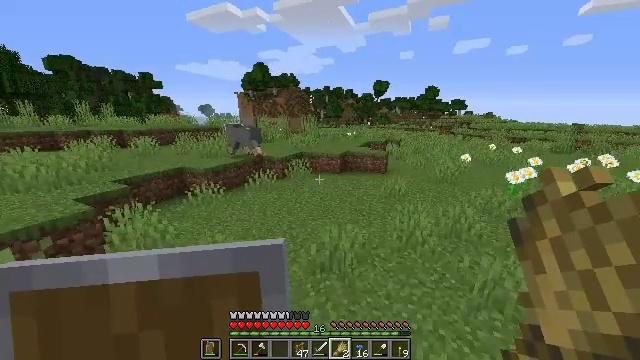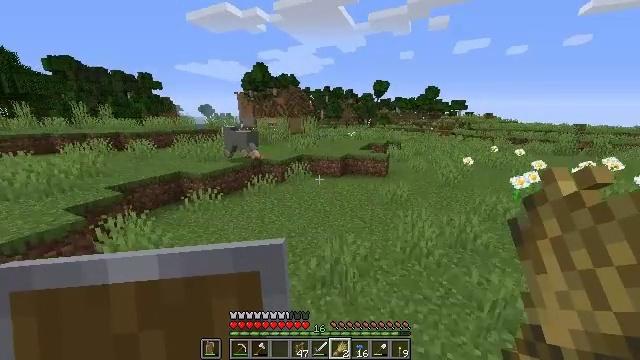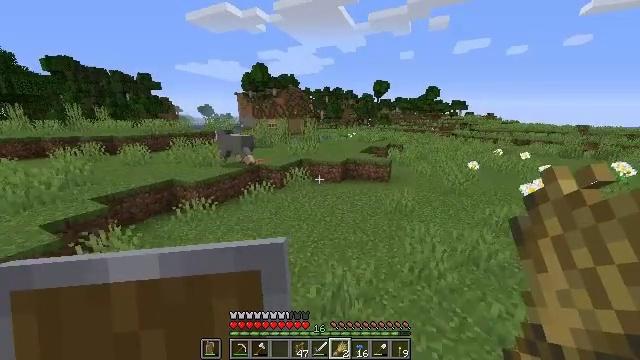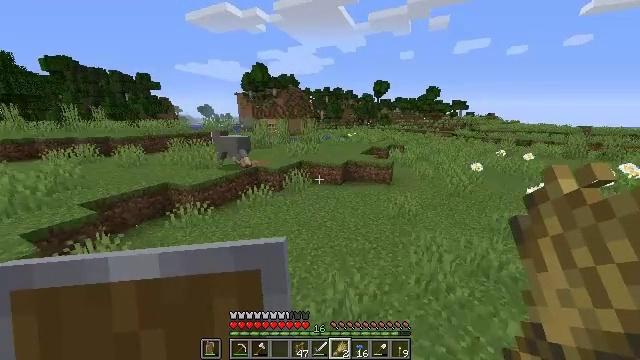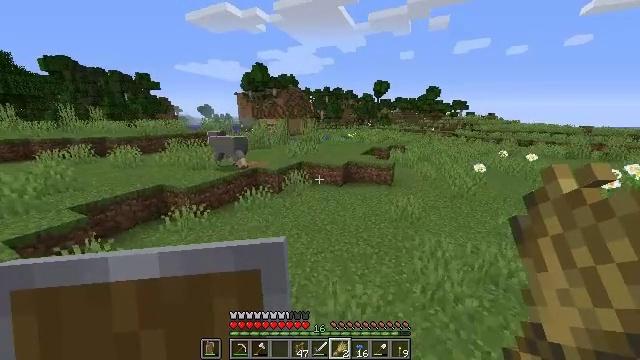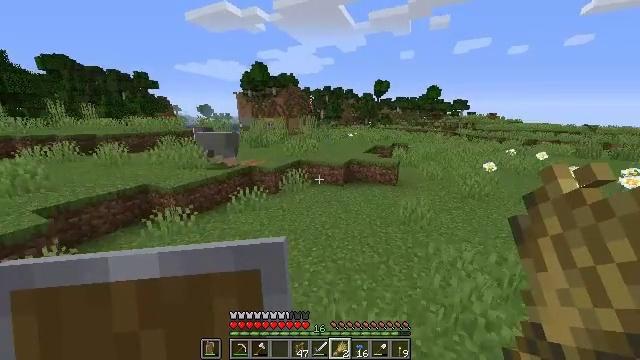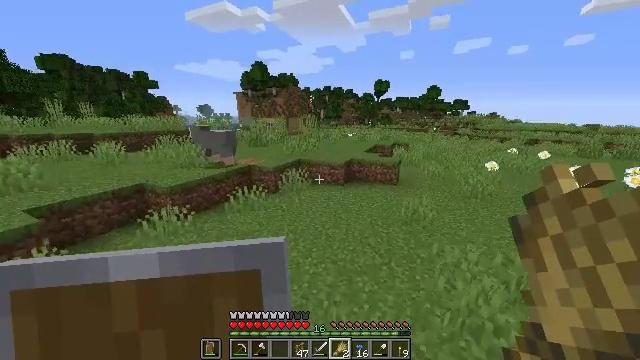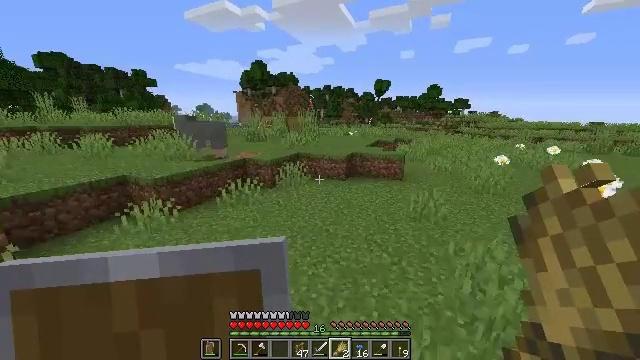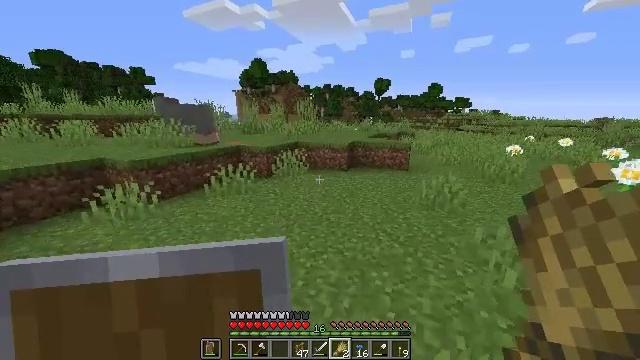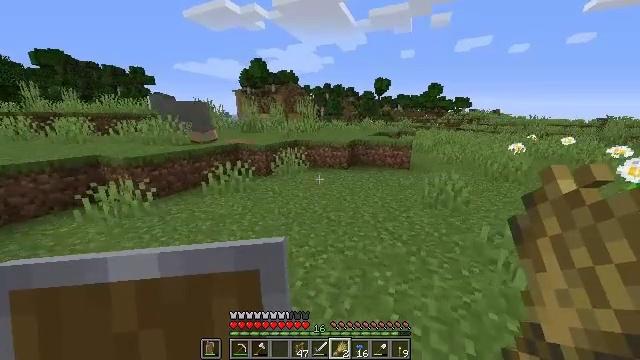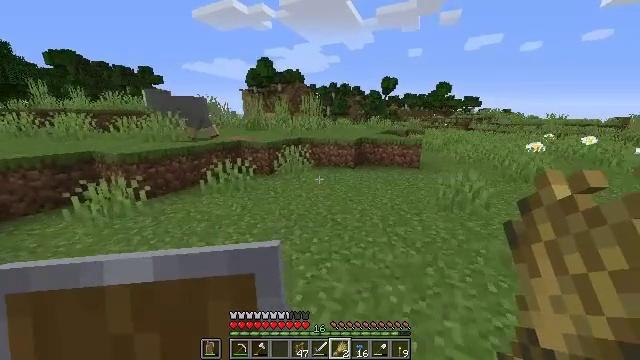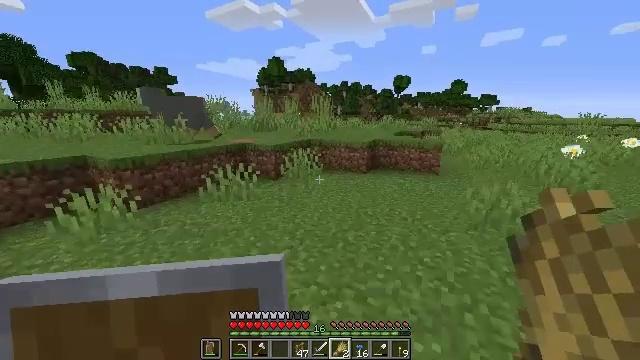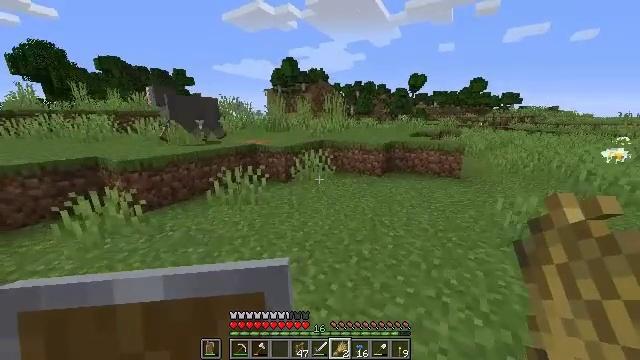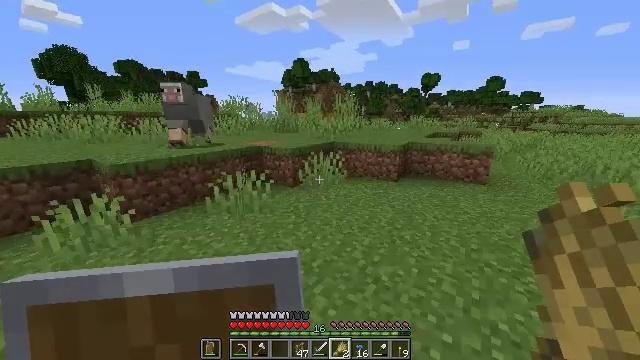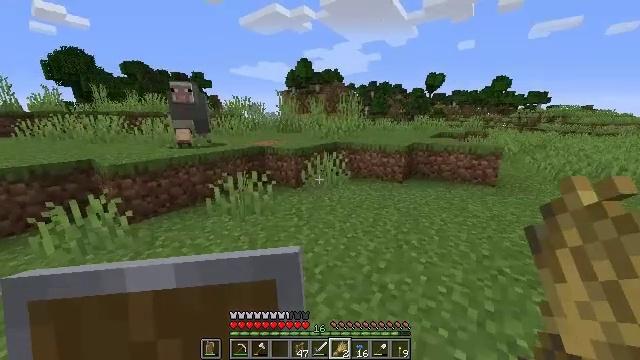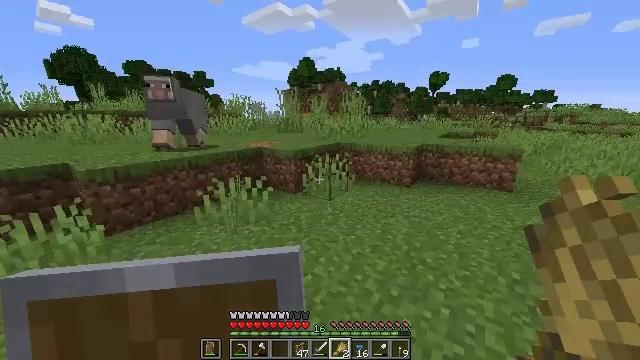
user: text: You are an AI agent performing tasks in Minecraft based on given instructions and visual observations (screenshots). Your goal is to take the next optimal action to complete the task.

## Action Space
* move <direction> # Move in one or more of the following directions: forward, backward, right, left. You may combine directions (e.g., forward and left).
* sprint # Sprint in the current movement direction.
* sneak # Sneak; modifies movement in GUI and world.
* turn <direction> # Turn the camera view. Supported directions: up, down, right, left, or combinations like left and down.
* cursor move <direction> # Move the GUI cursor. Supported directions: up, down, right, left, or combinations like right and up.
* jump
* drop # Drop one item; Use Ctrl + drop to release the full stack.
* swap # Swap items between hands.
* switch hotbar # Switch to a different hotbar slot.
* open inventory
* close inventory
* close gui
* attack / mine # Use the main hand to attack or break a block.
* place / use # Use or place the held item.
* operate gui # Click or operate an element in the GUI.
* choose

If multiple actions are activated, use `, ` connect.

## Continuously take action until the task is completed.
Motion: motion action
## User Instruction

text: Interact with the crafting table to craft an iron hoe.
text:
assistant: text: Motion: move forward, jump
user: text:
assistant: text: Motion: move forward, jump
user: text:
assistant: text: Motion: move forward, jump
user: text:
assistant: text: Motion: move forward, jump
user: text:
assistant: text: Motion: move forward, jump
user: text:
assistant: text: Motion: move forward, jump
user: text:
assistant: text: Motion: move forward, jump
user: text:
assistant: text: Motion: move forward, jump
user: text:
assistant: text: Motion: move forward
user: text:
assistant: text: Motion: move forward, turn left
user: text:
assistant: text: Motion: move forward, turn left
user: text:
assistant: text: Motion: move forward, turn left
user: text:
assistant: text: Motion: move forward, turn left
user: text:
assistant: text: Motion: move forward
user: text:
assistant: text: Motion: move forward
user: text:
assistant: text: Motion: move forward
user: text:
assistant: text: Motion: move forward, turn left
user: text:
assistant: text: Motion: move forward, turn left
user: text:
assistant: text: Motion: move forward, turn left
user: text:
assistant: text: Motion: move forward, turn left
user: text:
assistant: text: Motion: move forward, turn left
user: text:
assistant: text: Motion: move forward, turn left
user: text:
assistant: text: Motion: move forward, turn left
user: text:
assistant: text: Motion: move forward and move right, jump
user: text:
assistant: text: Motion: move forward and move right, turn left, jump
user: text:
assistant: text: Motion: move forward and move right, turn left, jump
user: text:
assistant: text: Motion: move forward and move right, turn left and down, jump
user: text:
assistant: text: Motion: move forward and move right, turn left and down, jump
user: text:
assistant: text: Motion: move forward and move right, turn left, jump
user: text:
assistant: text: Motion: move forward and move right, turn left, jump